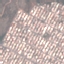
Label: Residential